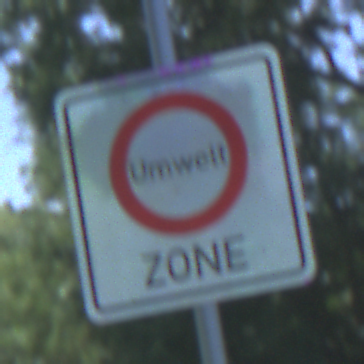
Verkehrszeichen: BeginnUmweltzone
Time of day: Midday
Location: Outdoor (Nature)
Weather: Clear
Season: Summer
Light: Natural